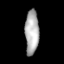
Tissue: lung
Cell type: Epithelial cells
Senescence score: 0.1512
Nuclear area (px): 607
Mean DAPI intensity: 173.186